Field crop: tomato
Growth stage: 1
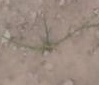
Species: cyperus